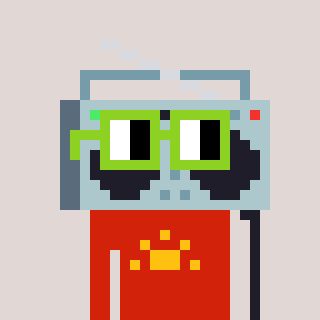
a pixel art character with square light green glasses, a boombox-shaped head and a red-colored body on a warm background